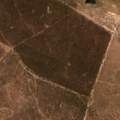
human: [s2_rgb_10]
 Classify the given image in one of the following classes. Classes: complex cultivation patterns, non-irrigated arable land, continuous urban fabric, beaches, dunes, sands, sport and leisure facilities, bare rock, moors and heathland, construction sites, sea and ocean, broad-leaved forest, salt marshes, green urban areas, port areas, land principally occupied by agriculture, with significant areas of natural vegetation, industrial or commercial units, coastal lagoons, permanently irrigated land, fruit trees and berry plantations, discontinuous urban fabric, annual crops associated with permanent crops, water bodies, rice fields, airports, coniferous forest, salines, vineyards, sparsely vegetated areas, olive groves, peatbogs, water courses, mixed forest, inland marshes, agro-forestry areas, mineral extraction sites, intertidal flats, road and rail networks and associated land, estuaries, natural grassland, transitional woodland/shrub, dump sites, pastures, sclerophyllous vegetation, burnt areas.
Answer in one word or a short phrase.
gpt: pastures, agro-forestry areas